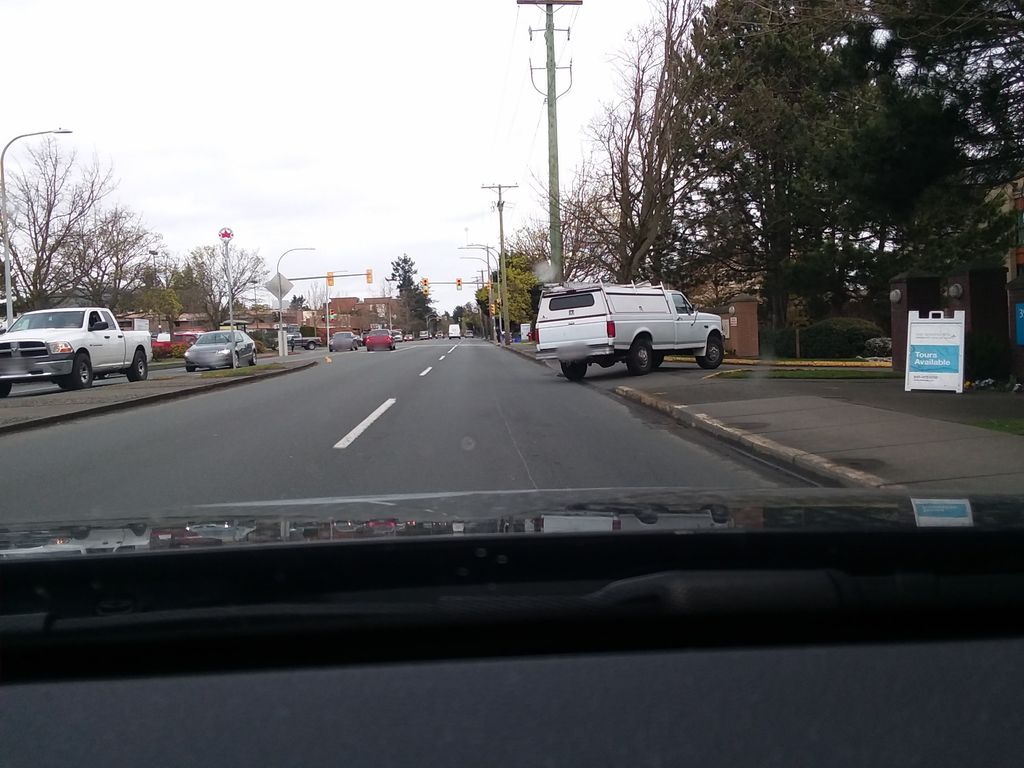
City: victoria